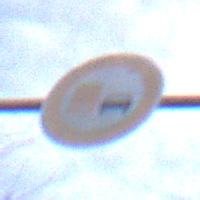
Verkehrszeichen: UeberholverbotKraftfahrzeuge
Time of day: MorningAfternoon
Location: Outdoor (Urban)
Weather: PartlyCloudy
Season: NotSpecified
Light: Natural